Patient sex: M
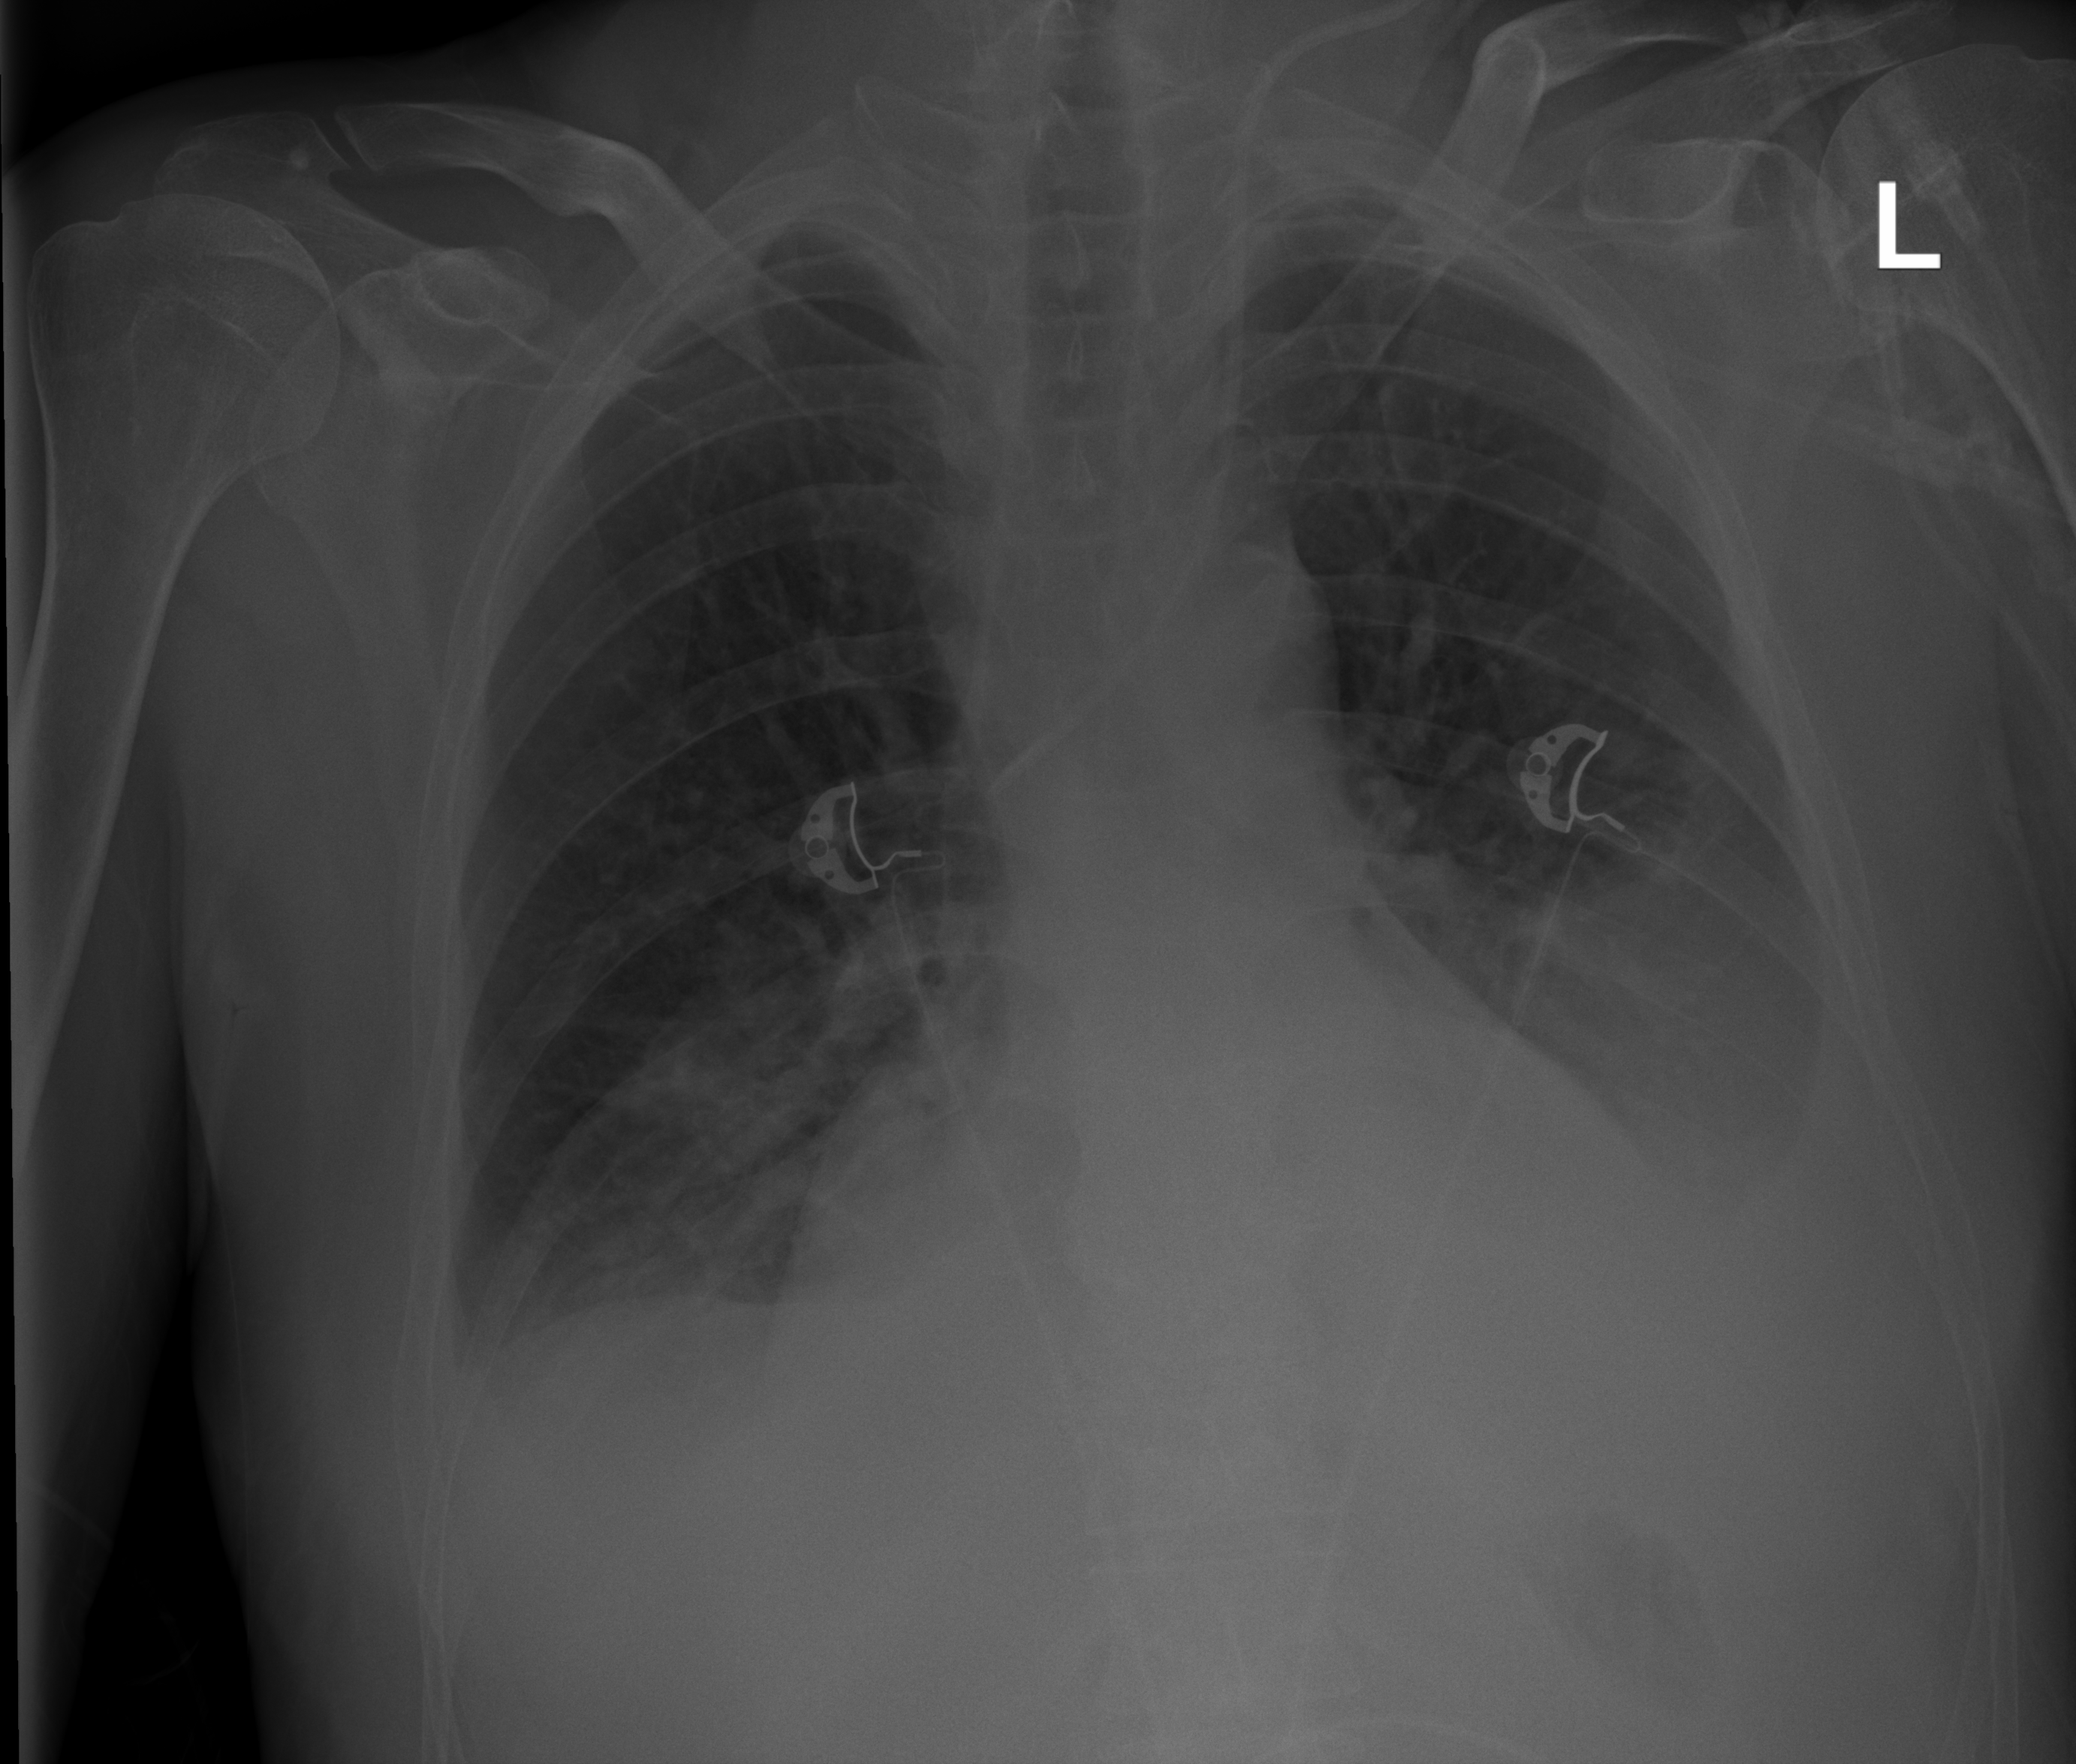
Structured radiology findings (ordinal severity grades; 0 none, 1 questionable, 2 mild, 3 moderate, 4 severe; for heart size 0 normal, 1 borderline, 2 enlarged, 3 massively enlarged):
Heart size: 2
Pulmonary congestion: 2
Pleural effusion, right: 2
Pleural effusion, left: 3
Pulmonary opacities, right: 2
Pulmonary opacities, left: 0
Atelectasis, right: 2
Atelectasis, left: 2